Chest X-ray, PA view. Patient: 50 years old, sex M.
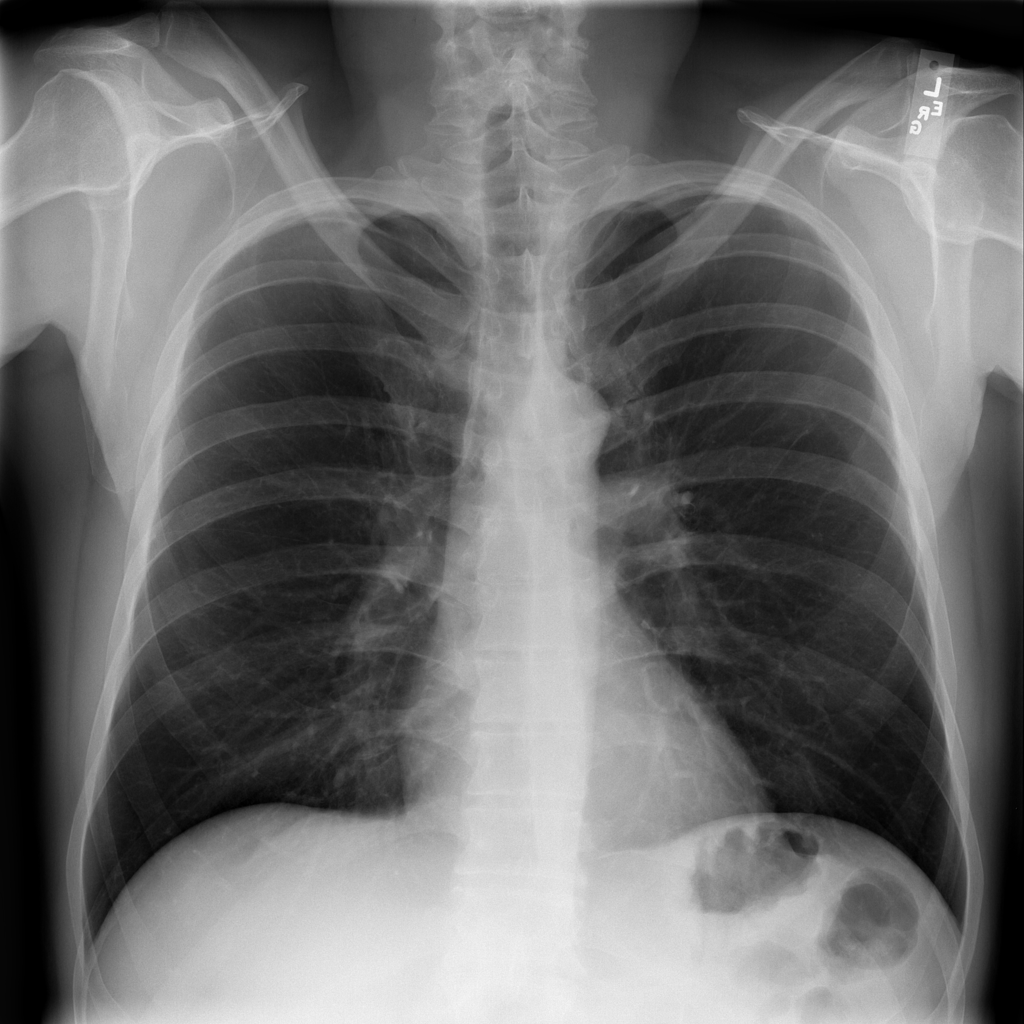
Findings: No Finding